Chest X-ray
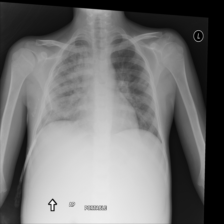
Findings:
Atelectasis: negative
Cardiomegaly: negative
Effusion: negative
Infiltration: negative
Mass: negative
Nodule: negative
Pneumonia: negative
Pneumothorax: negative
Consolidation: negative
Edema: negative
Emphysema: negative
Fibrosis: negative
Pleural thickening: negative
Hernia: negative